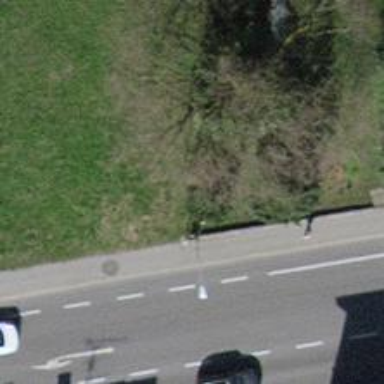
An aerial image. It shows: Bus stop with platform for public transport.